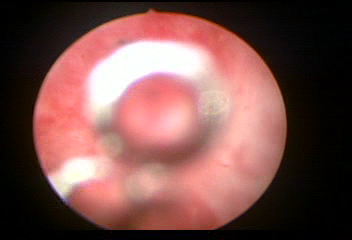
Modality: WLC
Class: Normal mucosa
Bladder cancer association: No